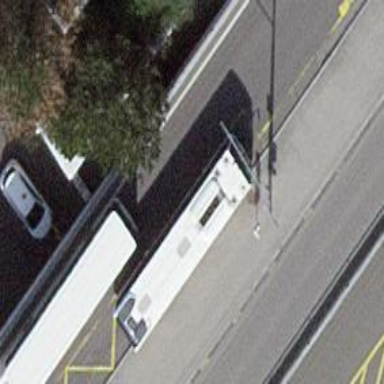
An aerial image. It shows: Bus stop with designated public transport stop position.